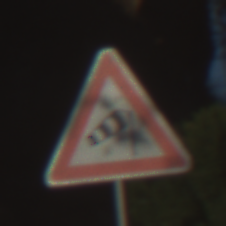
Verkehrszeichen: SeitenwindVonRechts
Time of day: MorningAfternoon
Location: Outdoor (Suburban)
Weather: Clear
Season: NotSpecified
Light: Natural